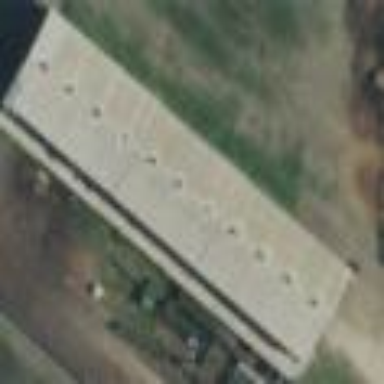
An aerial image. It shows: Farm auxiliary building.